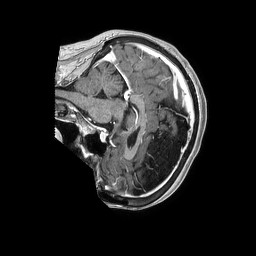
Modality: T1w
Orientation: sagittal
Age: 65
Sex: female
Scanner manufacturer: philips
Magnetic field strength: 1.5 T
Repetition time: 0.007502 s
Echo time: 0.003404 s